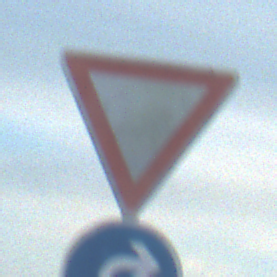
Verkehrszeichen: VorfahrtGewaehren
Zusatzzeichen unten: VorgeschriebeneFahrtrichtungRechts
Umgebung: Outdoor, Beach
Tageszeit: SunriseSunset
Wetter: PartlyCloudy
Licht: Natural
Jahreszeit: NotSpecified
Kontrast: LowContrast